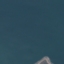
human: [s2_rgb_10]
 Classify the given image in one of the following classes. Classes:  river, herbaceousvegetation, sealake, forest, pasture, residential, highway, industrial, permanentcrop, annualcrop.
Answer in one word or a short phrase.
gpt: SeaLake